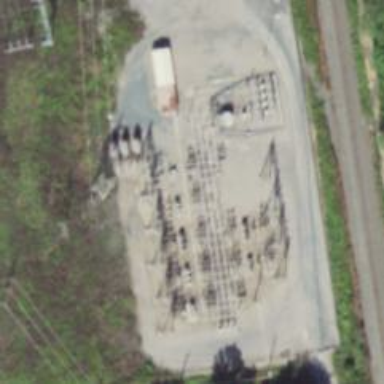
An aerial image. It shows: Switch used for power control.